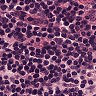
Metastatic tissue present: no